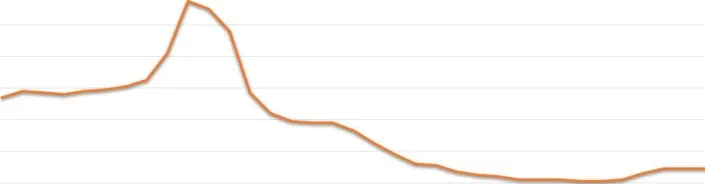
Pulse rate variations recorded by the pulse oximeter in case 2. Increase in pulse rate following etomidate induction. Time span (indicated with arrows): 2:13:16-2:14:04. bpm: beats per minute.
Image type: chart (chart)